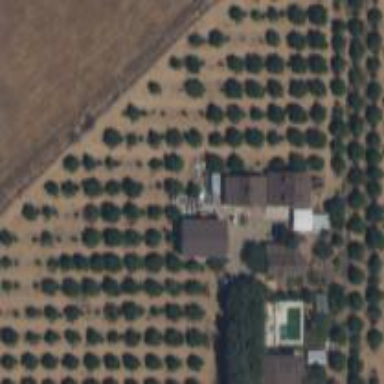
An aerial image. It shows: Orchard.